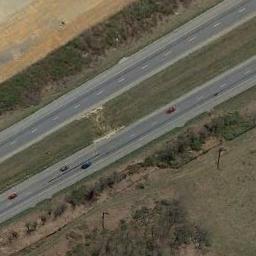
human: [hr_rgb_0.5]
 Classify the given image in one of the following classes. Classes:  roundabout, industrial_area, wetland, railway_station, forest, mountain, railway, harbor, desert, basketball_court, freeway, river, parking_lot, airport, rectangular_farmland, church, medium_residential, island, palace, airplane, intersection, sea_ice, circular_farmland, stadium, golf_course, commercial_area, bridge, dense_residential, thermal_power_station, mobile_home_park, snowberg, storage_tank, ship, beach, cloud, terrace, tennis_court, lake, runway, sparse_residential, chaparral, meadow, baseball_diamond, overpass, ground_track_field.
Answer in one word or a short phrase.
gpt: freeway